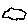
Label: cloud